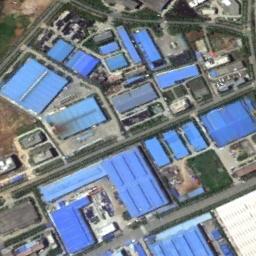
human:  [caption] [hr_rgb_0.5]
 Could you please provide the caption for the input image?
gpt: Neatly planned factories and roads in an industrial area with good greening .

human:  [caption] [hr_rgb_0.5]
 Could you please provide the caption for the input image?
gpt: There are many houses in the industrial area .

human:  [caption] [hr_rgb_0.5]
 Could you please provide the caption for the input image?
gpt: The industrial area has lots of blue workshops and other colors of workshops and some roads go through the industrial area .

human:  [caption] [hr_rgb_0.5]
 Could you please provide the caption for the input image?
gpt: The buildings in the industrial area are scattered .

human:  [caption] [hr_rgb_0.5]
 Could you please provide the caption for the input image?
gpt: There are many blue buildings on the industrial area .